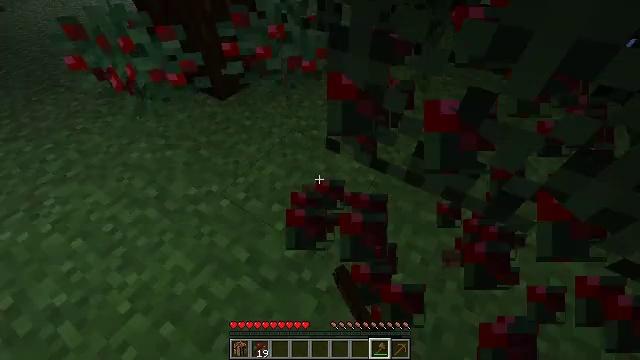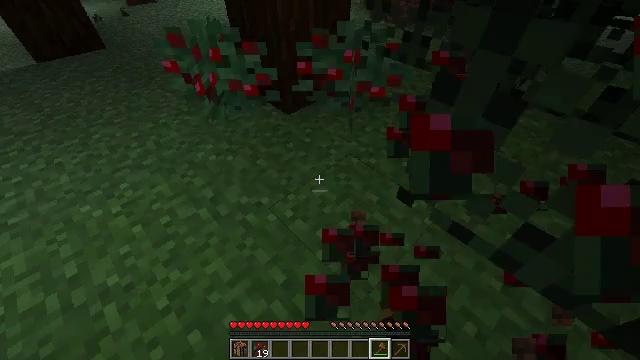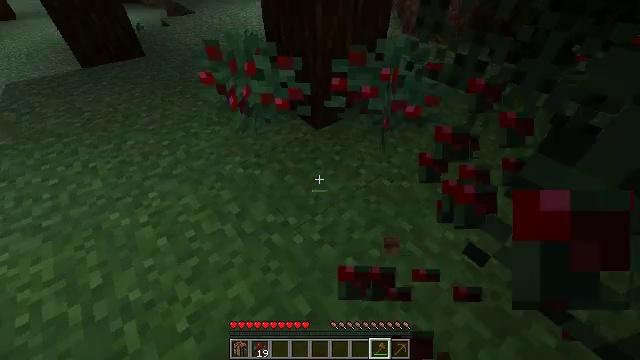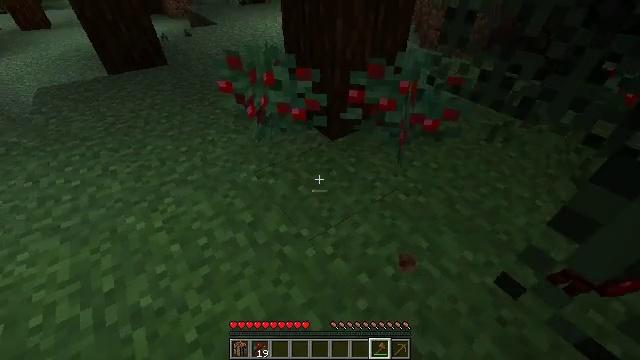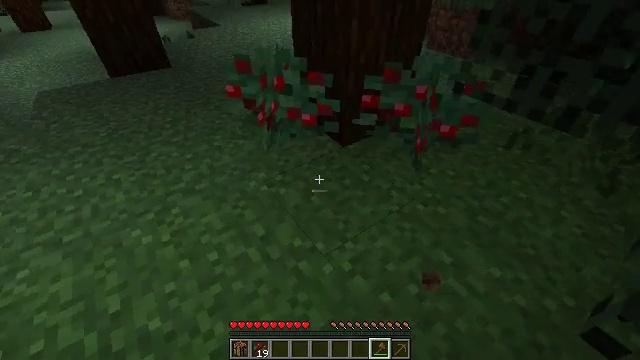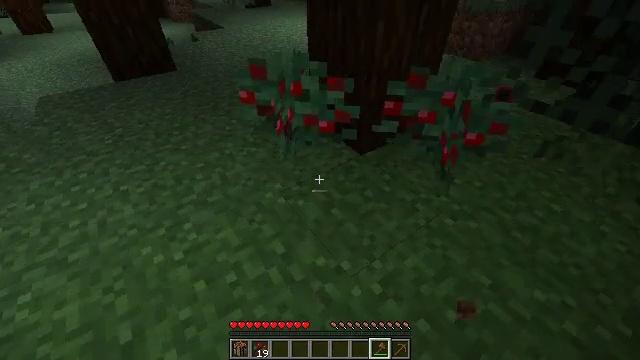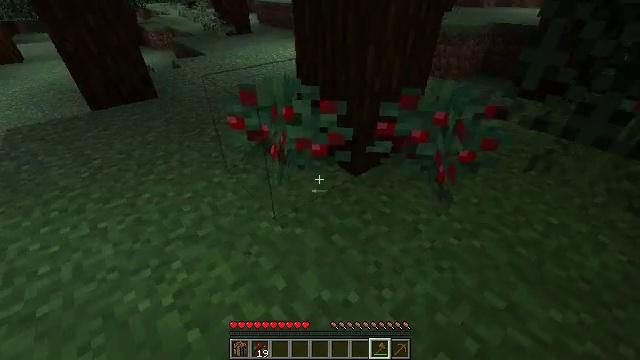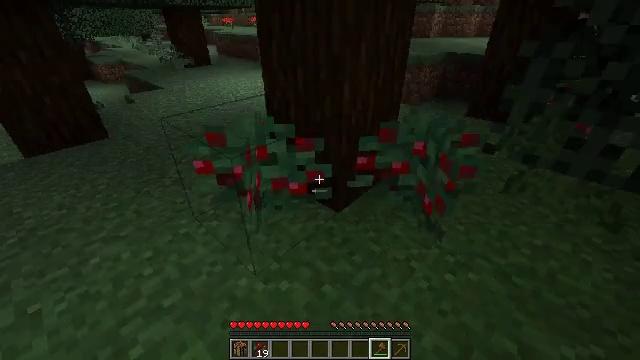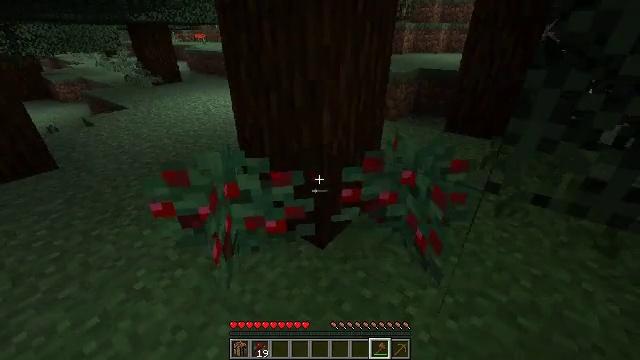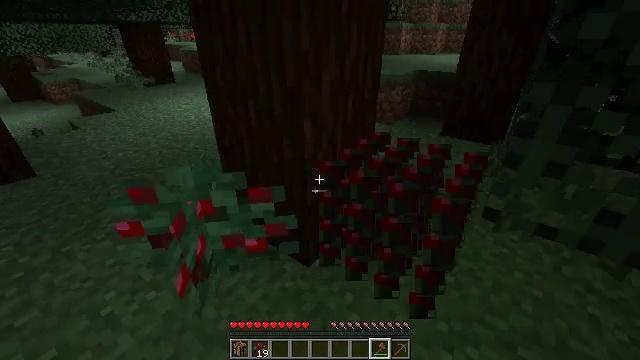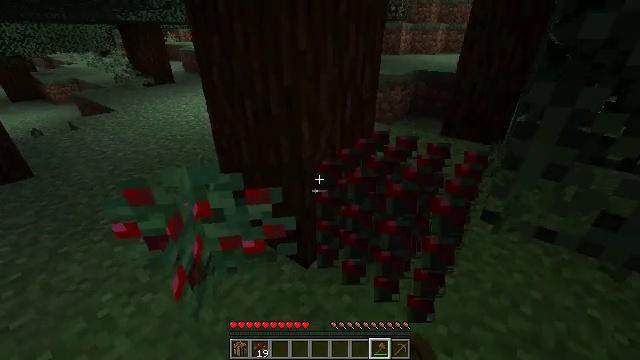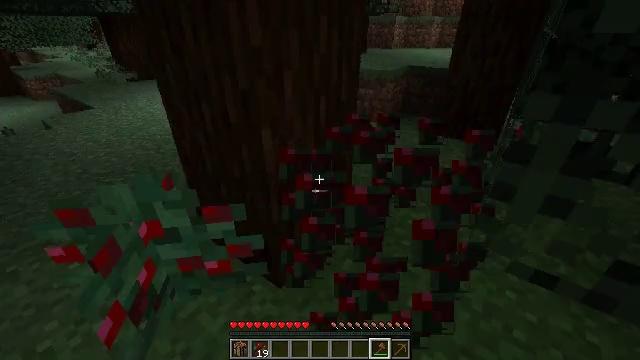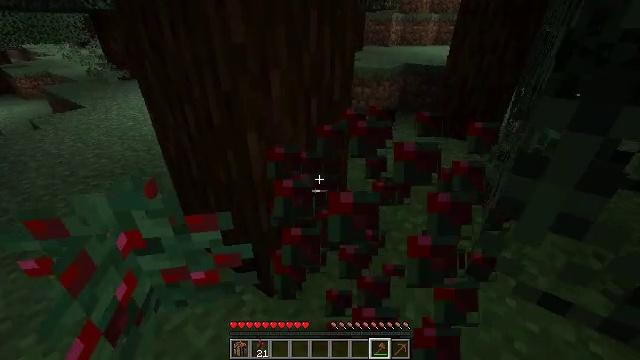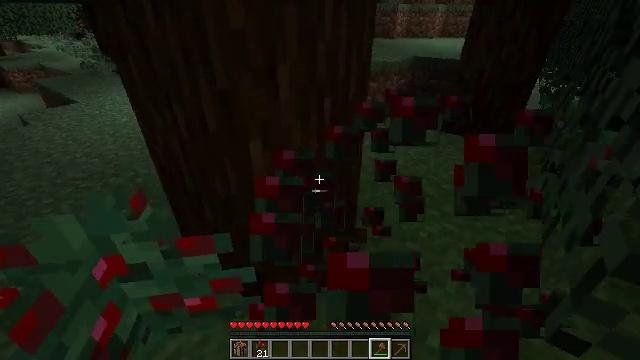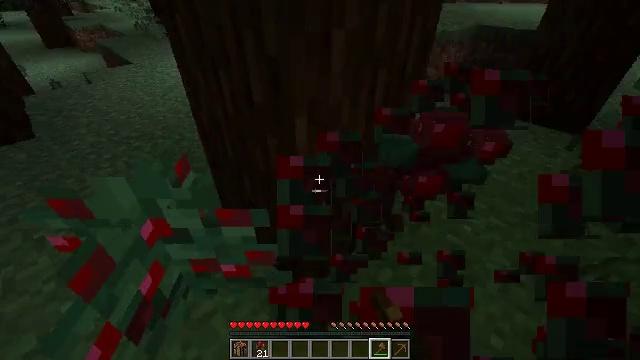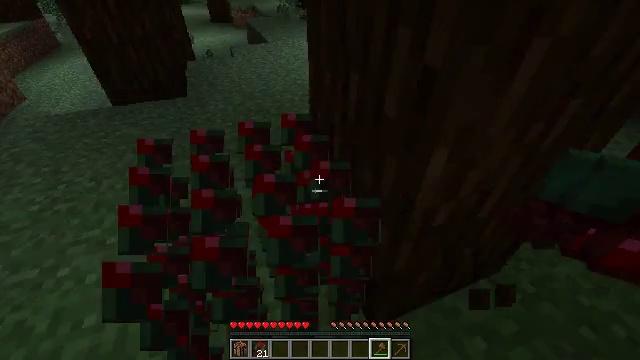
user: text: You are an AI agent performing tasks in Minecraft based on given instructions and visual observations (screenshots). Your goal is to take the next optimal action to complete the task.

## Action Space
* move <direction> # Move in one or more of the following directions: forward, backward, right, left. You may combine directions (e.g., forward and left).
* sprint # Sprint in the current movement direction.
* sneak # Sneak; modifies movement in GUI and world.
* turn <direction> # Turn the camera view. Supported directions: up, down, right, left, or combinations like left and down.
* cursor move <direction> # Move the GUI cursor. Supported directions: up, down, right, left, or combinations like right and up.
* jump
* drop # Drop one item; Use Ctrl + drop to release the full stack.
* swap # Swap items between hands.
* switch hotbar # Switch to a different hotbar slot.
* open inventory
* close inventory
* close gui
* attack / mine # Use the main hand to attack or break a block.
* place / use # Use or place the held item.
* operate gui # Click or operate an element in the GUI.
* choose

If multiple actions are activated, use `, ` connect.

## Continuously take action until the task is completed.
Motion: motion action
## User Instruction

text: Gather materials from the sweet berry bush.
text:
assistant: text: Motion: move forward and move left, turn left and up
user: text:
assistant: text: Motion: move forward and move left, turn left and up
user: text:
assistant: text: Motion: move forward and move left, turn left and up
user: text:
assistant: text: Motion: move forward and move left
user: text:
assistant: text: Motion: move forward and move left
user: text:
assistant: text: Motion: move forward, turn right and up
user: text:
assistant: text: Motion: move forward, turn right and up
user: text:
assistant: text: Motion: move forward and move right, turn right and up
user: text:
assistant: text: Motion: move forward and move right, attack / mine
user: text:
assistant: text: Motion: move forward and move right, attack / mine
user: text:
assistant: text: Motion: move forward, turn down, attack / mine
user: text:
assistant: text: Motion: move forward and move left, attack / mine
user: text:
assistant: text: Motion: move forward and move left, turn down, attack / mine
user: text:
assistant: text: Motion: move forward and move left, turn left and down, attack / mine
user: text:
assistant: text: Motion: move forward and move left, turn left and down, attack / mine
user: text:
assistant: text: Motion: move forward and move left, turn left, attack / mine
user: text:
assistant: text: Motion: move forward and move right, turn left, attack / mine
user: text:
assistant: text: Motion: move forward and move right, turn left and down, attack / mine
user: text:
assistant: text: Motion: move forward and move right, turn left, attack / mine
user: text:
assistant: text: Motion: move forward and move left, attack / mine
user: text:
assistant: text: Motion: attack / mine